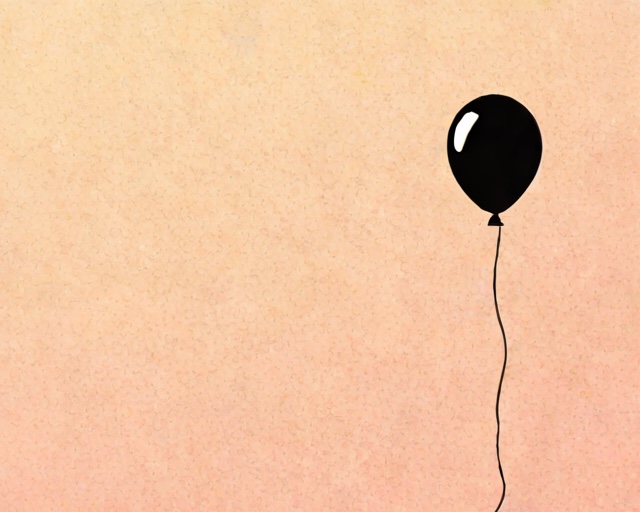
Category: Birthday